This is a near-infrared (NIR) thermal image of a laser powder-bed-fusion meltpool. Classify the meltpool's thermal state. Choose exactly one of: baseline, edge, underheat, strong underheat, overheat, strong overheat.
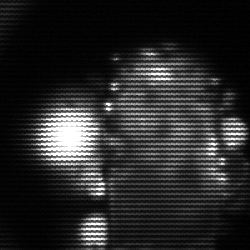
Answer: strong underheat